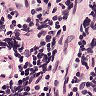
Metastatic tissue present: no